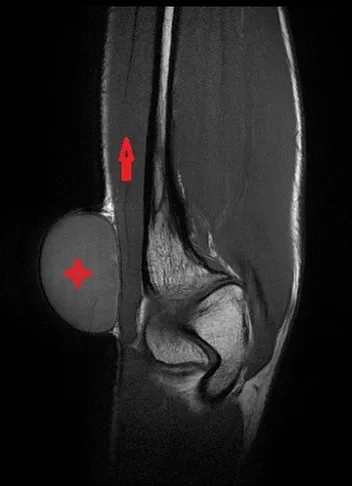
MRI image; T1 coronal view showing cystic lesion with fine capsule () in close relation with flexor carpi ulnaris ().
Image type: radiology (mri)